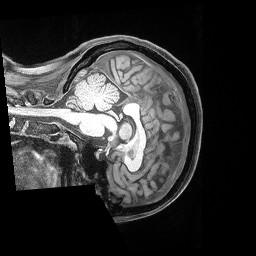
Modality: T1w
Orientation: sagittal
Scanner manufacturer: siemens
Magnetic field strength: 3 T
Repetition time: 2.53 s
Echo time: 0.00169 s